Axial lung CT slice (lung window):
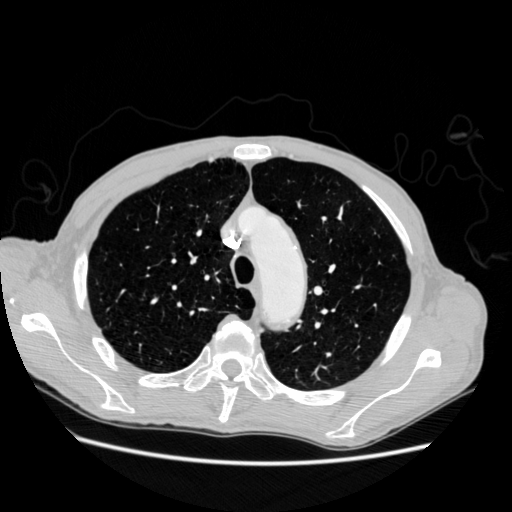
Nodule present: no